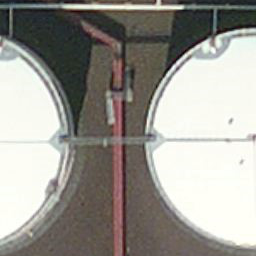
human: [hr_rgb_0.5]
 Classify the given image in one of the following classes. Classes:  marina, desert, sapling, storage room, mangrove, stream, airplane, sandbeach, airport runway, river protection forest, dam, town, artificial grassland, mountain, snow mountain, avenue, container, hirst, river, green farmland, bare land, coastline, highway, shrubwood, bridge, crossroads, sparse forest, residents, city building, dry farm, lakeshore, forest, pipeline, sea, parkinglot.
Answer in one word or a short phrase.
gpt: storage room